Field crop: maize
Growth stage: 2
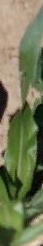
Species: maize